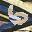
Label: 6